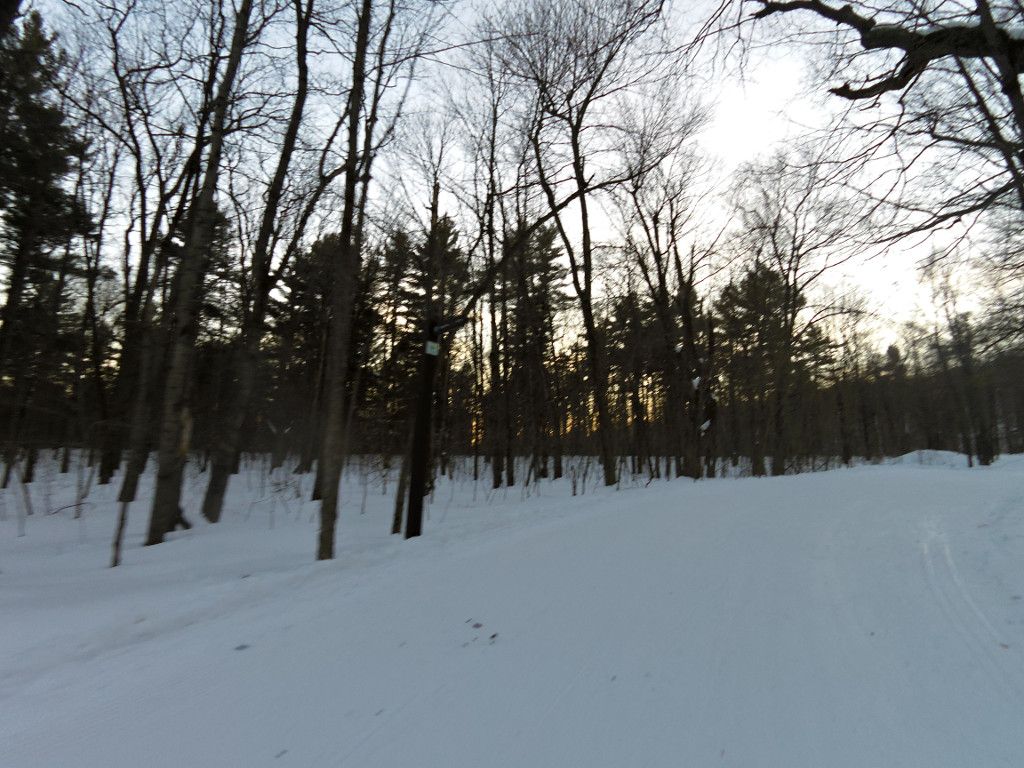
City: ottawa-gatineau